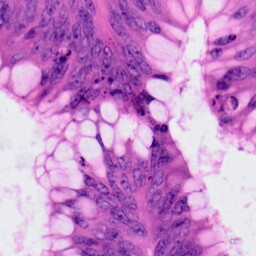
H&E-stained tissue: Colon